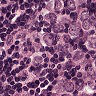
Metastatic tissue present: yes